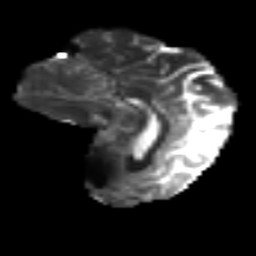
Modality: T2w
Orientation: sagittal
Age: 46
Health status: ill
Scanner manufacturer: philips
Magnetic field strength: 3 T
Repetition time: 9 s
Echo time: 0.127 s